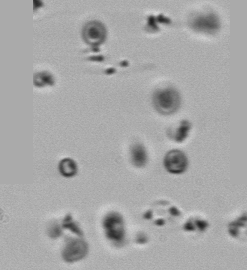
Label: Phaeocystis